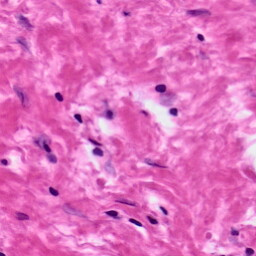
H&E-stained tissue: Ovarian